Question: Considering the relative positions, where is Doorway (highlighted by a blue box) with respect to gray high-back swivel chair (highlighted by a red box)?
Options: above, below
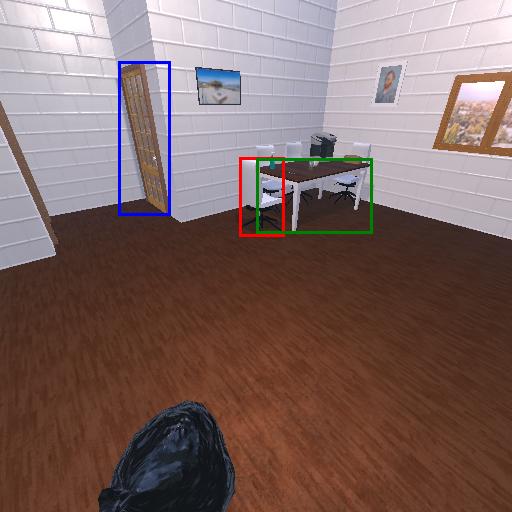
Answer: above